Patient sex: M
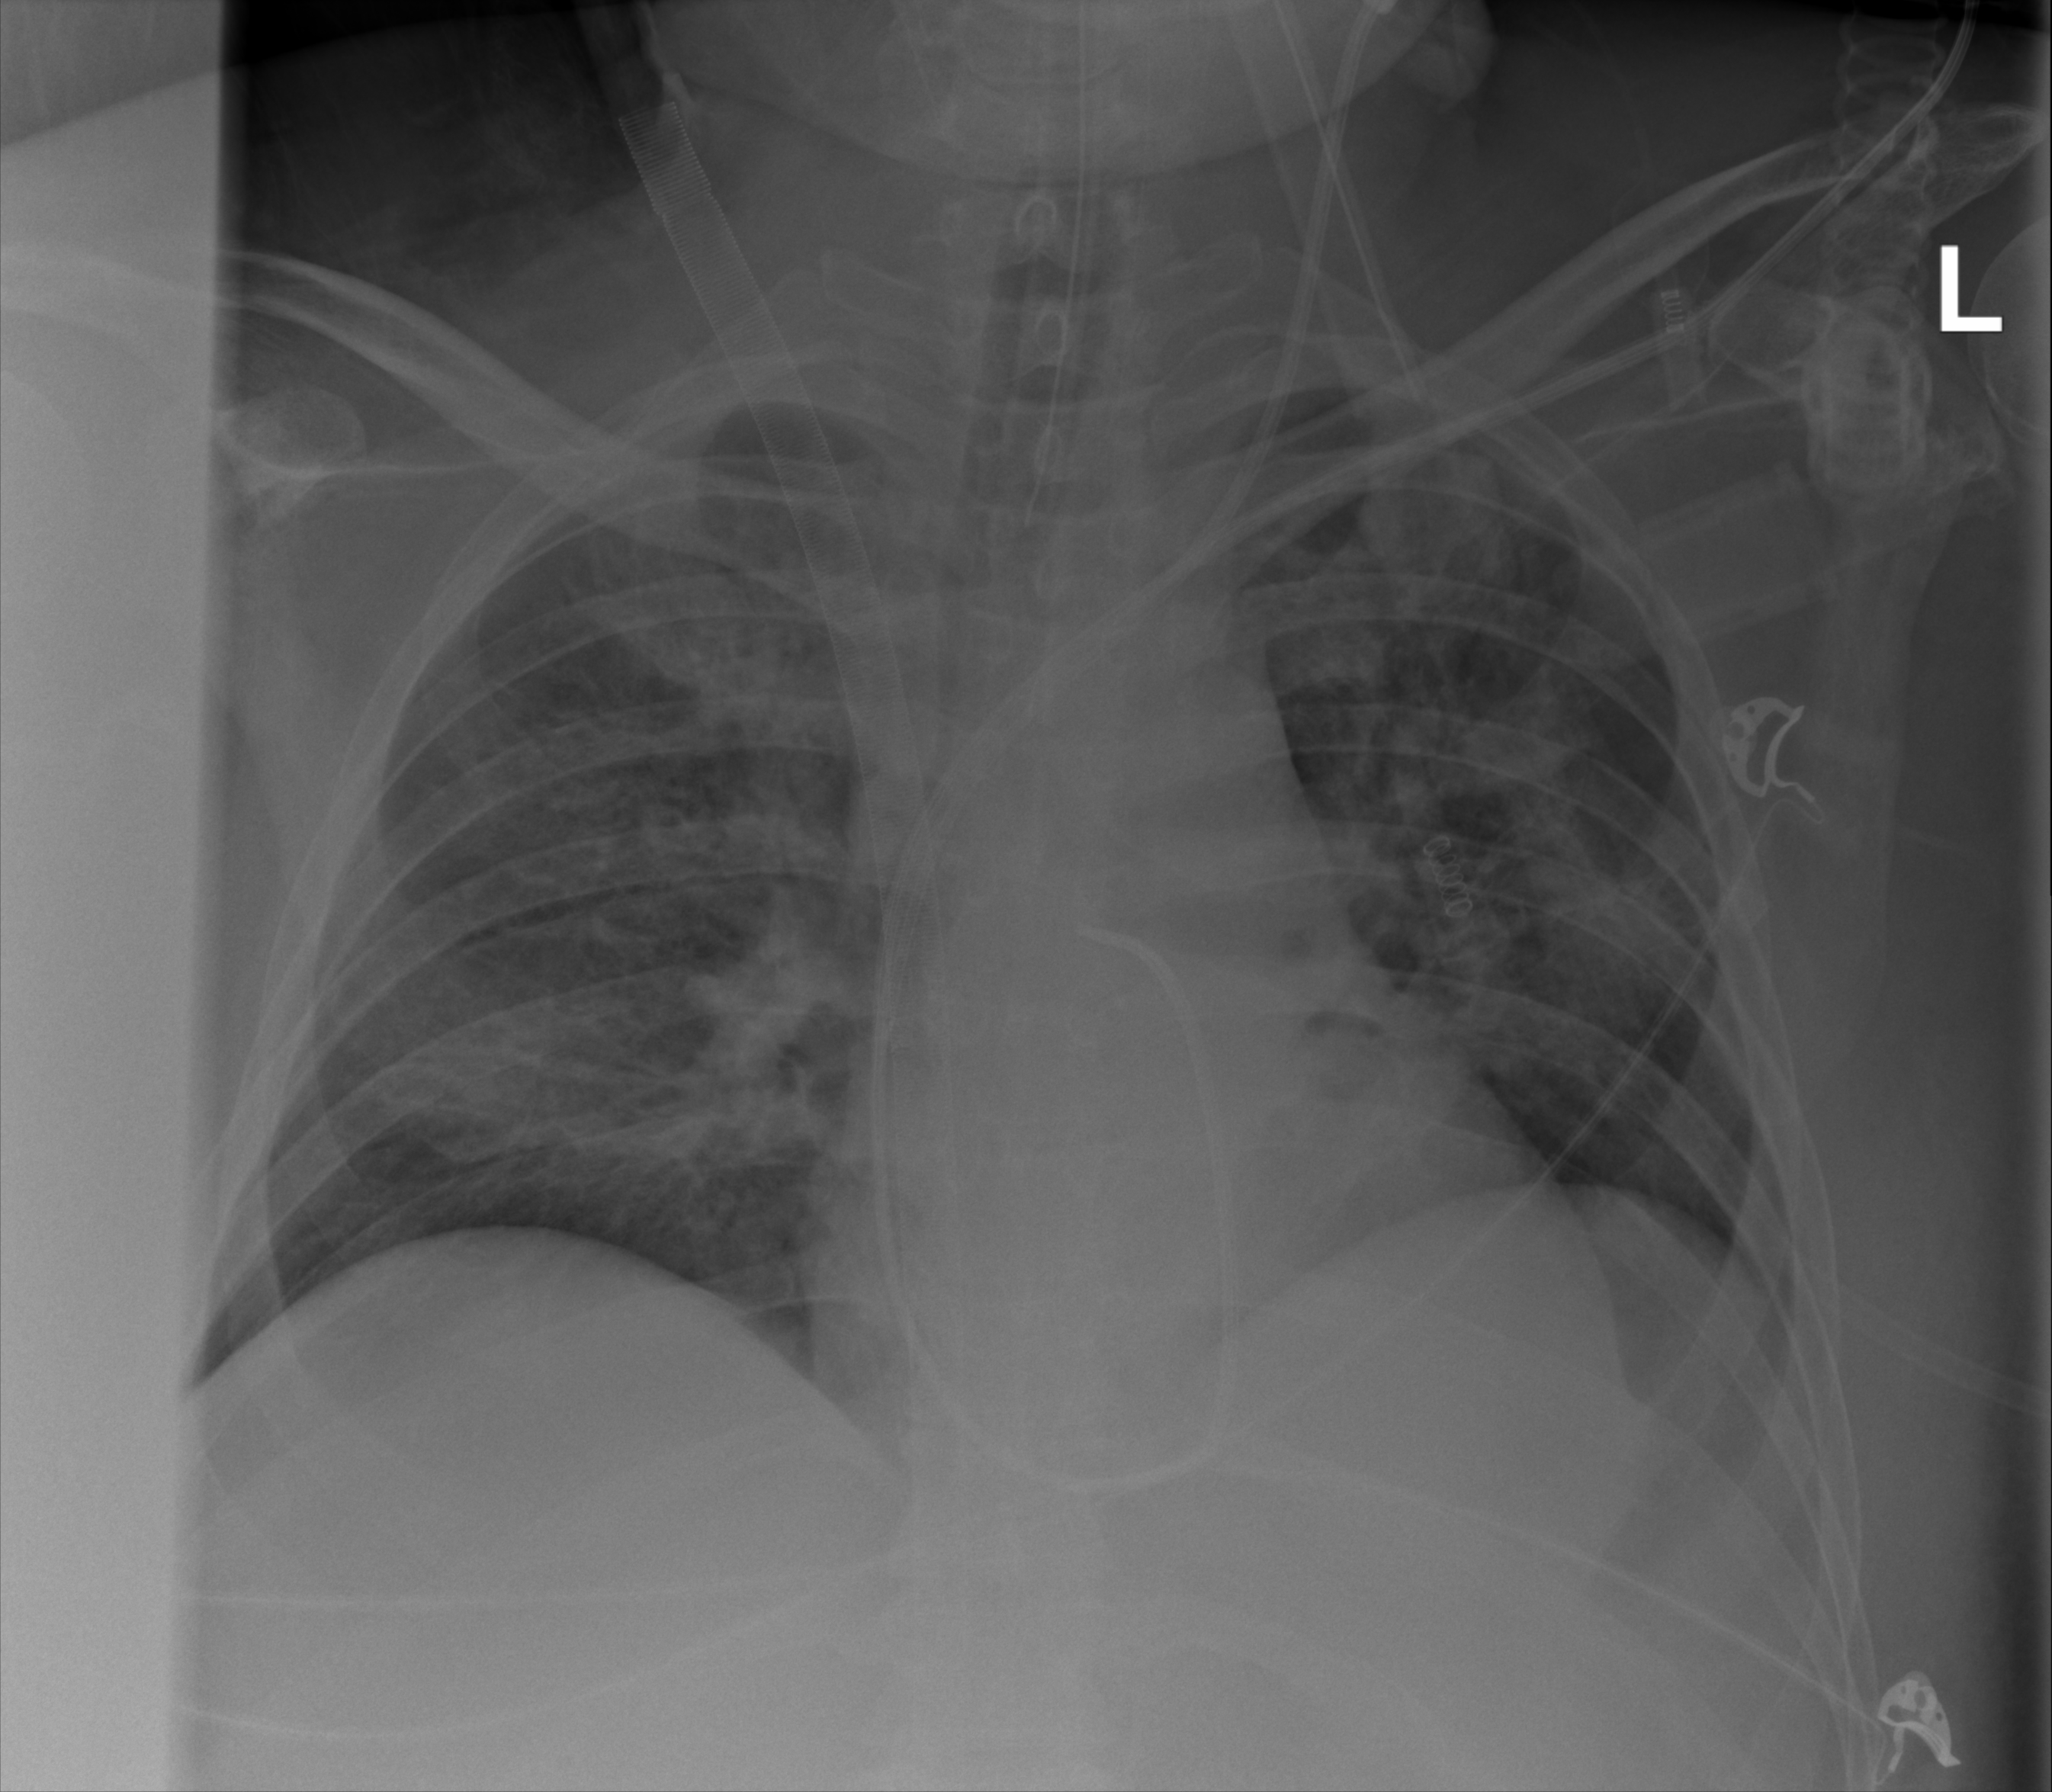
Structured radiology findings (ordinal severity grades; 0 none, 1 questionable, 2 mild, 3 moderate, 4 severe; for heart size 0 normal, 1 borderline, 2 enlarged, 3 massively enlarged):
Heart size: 2
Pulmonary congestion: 2
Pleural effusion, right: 0
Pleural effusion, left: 2
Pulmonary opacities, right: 2
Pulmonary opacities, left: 2
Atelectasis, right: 2
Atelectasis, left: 2